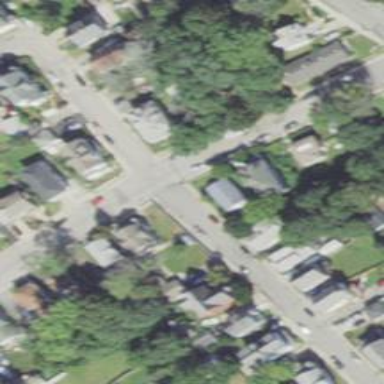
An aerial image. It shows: Neighbourhood with historic district.